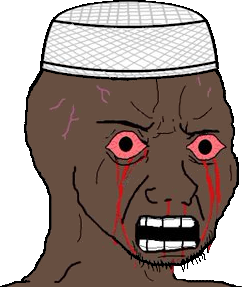
Label: 5_Blackjak